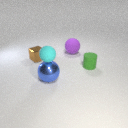
small brown metal cube in front of large purple rubber sphere